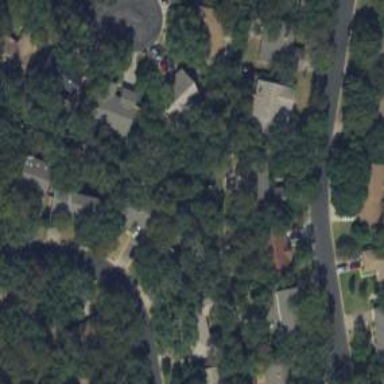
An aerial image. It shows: Neighborhood.